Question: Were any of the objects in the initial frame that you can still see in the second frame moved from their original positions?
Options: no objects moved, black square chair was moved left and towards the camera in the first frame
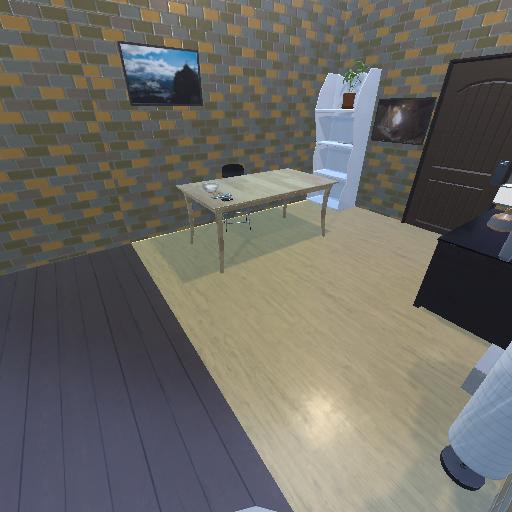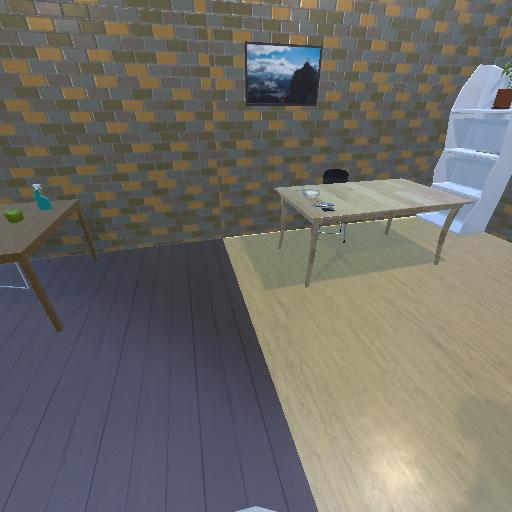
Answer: no objects moved